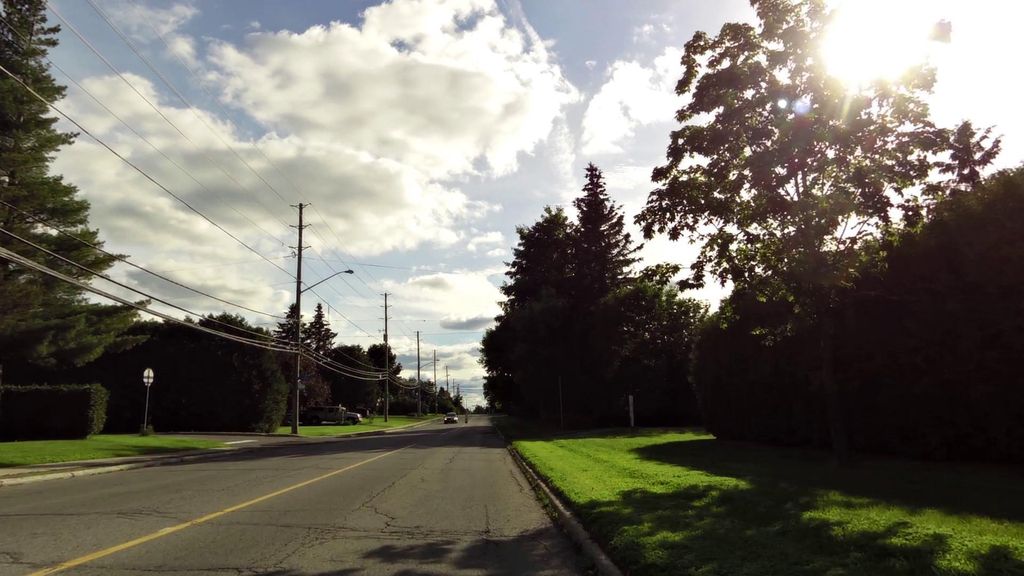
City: ottawa-gatineau